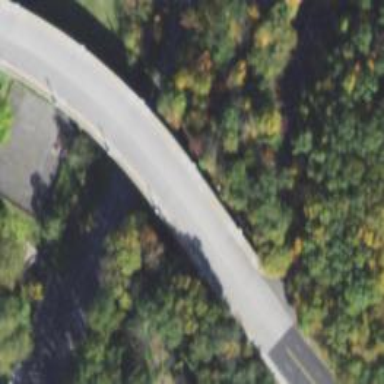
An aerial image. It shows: Primary highway bridge.